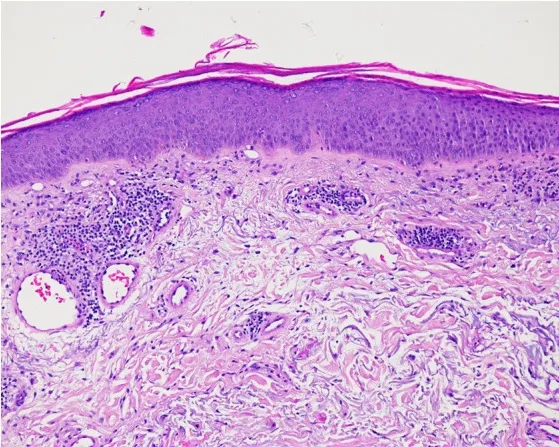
Histopathologic findings showing acanthosis, alternated areas of parakeratosis and orthokeratosis and a dermal mainly perivascular lymphoplasmatic infiltrate (original magnification x 100; hematoxylin and eosin [H&E]).
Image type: pathology (h&e)